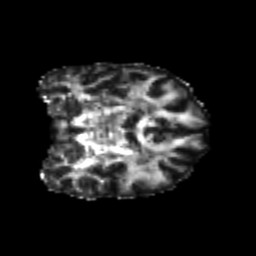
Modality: FA
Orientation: coronal
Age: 26
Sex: female
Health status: healthy
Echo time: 0.074 s